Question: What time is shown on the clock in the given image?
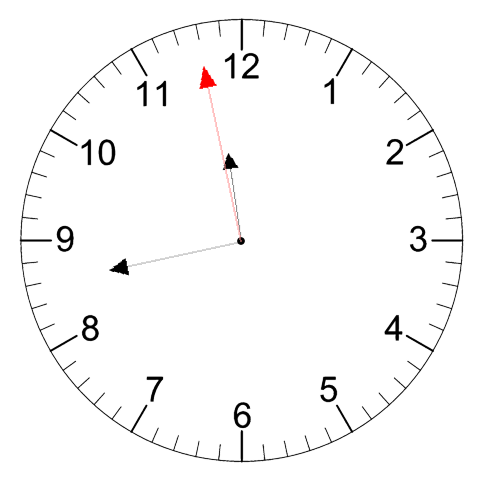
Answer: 11:42:58